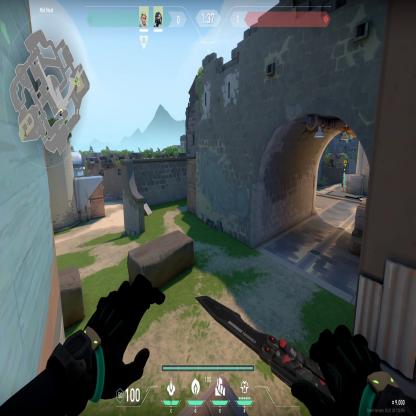
Label: teammate